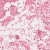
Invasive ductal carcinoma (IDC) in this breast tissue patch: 0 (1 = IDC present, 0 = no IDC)